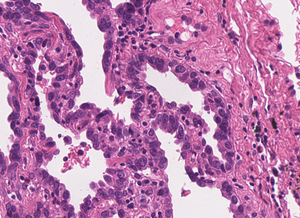
Tumor epithelial tissue: yes
Tumor-associated stroma tissue: yes
Normal tissue: no